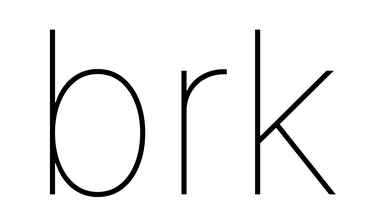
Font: Inter_Thin